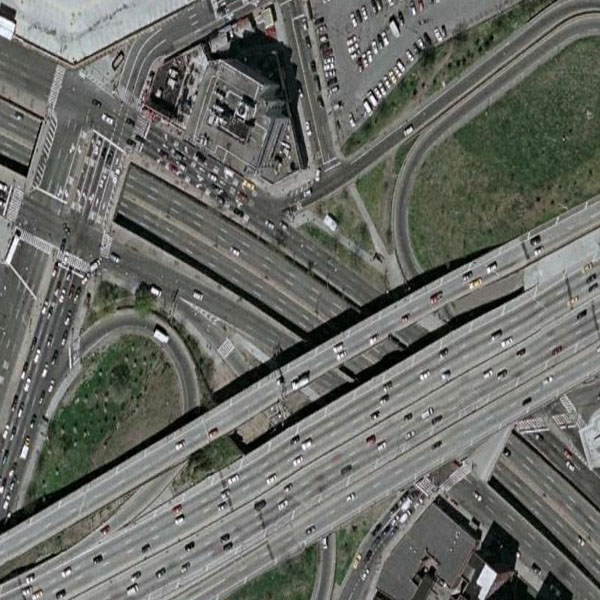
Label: Viaduct